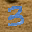
Label: 3